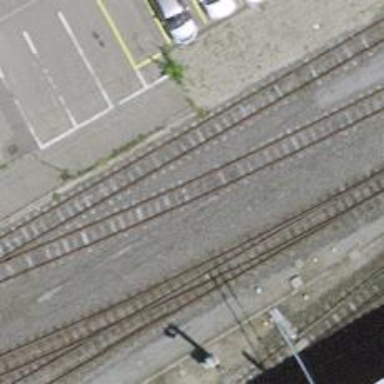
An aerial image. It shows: Abandoned railway track with single electrified contact line.